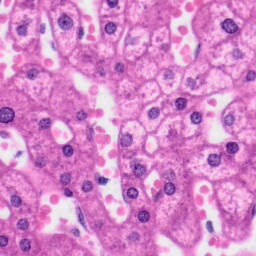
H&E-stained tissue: Liver